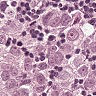
Metastatic tissue present: yes